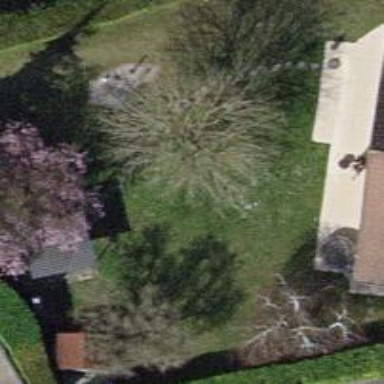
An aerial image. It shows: Garden with deciduous broadleaved trees.